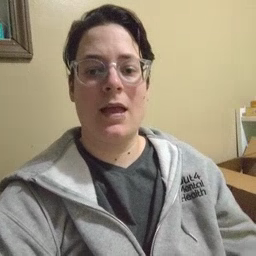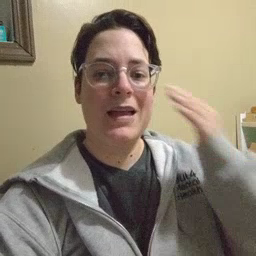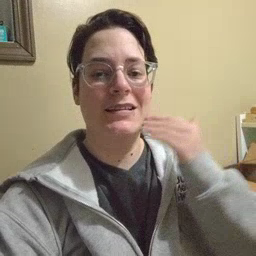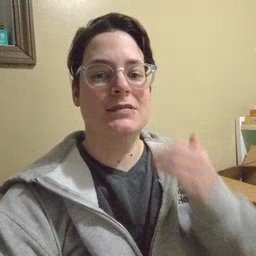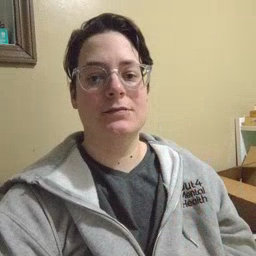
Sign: head